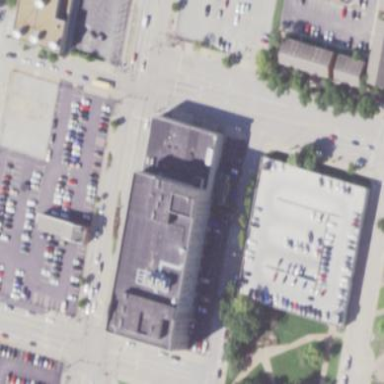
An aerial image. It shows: Office building.